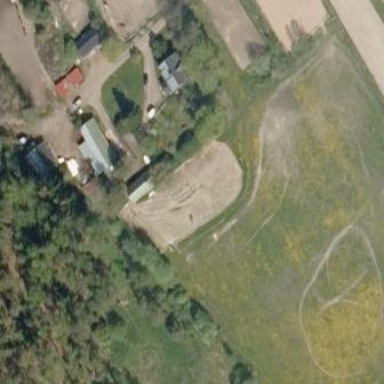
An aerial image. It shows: Fence surrounding area designated for animal keeping.